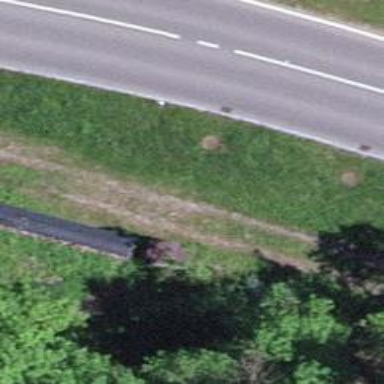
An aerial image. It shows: Compacted path.